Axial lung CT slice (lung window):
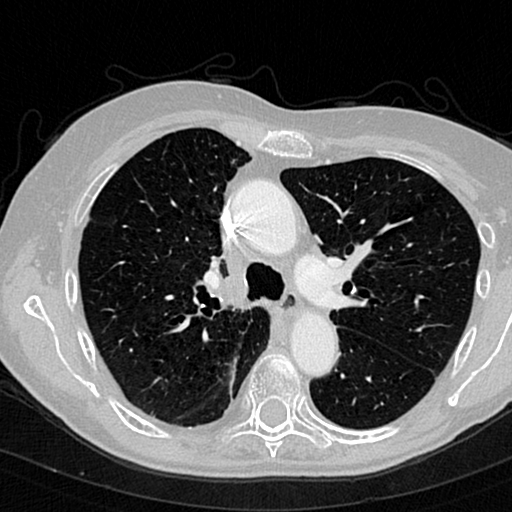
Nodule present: no